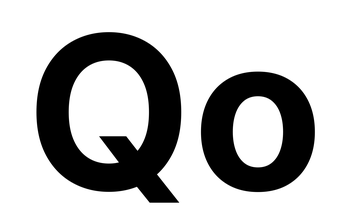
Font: Inter_Bold